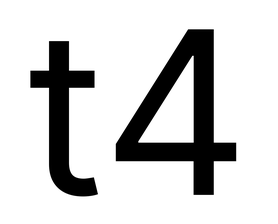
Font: Inter_Regular